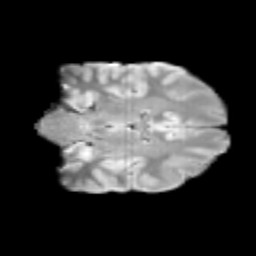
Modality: T2w
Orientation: coronal
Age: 14
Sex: female
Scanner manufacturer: siemens
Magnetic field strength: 3 T
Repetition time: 3.8 s
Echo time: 0.07 s